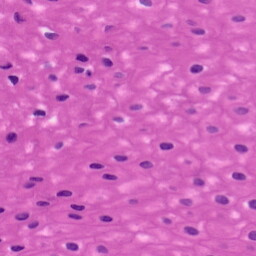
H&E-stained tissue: Tonsil